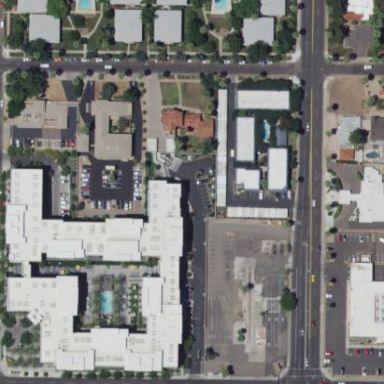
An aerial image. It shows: Residential area with apartments.